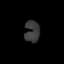
Tissue: skin
Cell type: Epithelial cells
Senescence score: 0.2635
Nuclear area (px): 307
Mean DAPI intensity: 58.964